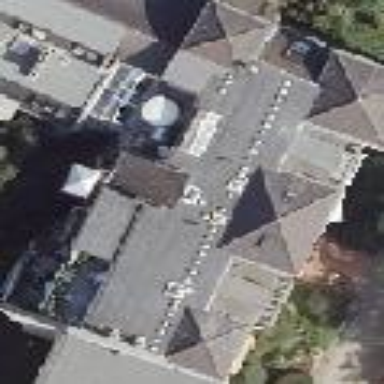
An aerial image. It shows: Pyramidal roof tops building of apartments.